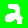
Digit: 2